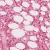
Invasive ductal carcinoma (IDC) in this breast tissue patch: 0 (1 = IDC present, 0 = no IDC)